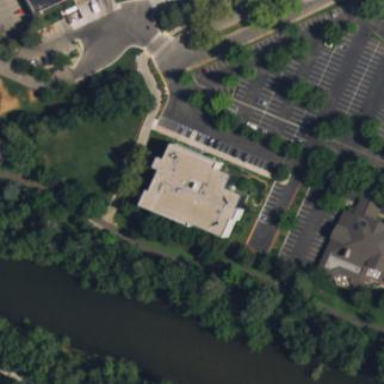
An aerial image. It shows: Office building.